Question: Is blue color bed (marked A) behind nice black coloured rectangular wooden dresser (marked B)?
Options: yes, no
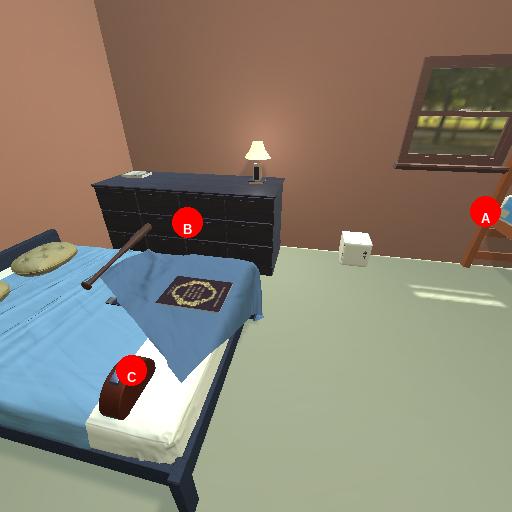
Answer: yes